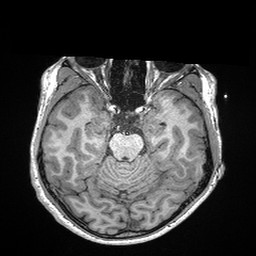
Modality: T1w
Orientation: coronal
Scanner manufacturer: siemens
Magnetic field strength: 3 T
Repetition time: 2.3 s
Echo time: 0.00298 s